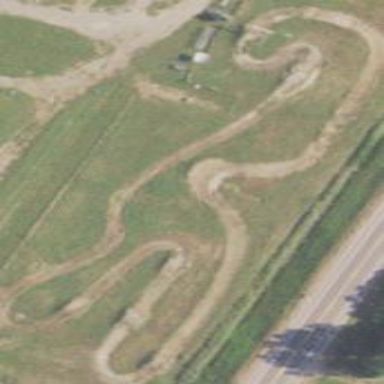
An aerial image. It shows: Raceway road.